Interaction volume radius: 5 \u00c5
Interaction volume height: 15 \u00c5
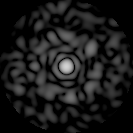
Disorder parameter: 0.8049